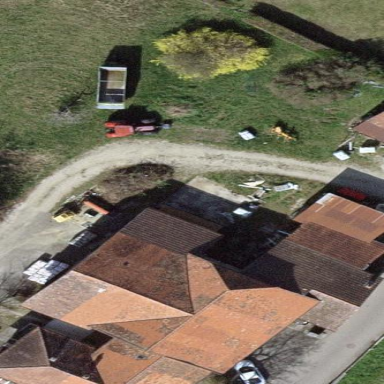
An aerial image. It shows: Detached building.